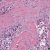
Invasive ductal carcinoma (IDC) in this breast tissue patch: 1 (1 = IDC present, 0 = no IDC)